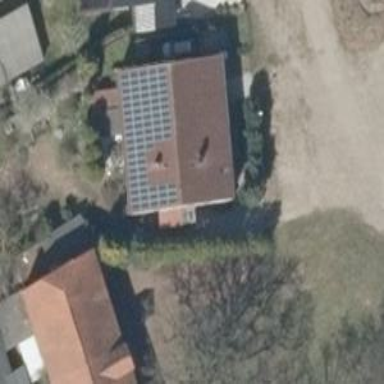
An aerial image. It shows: Small solar photovoltaic panel generator is producing electricity.